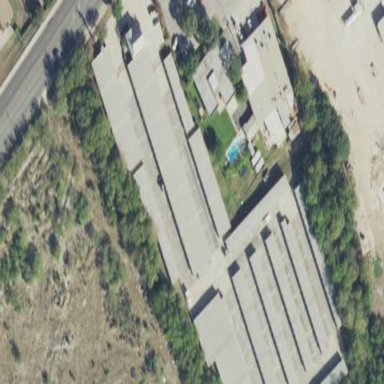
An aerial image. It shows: Storage rental shop.